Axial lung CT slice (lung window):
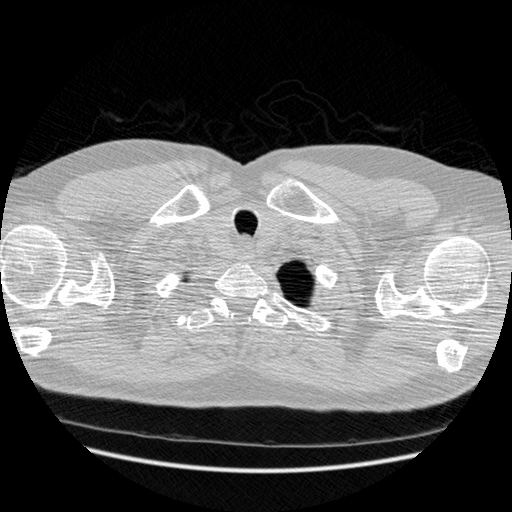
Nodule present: no